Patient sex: M
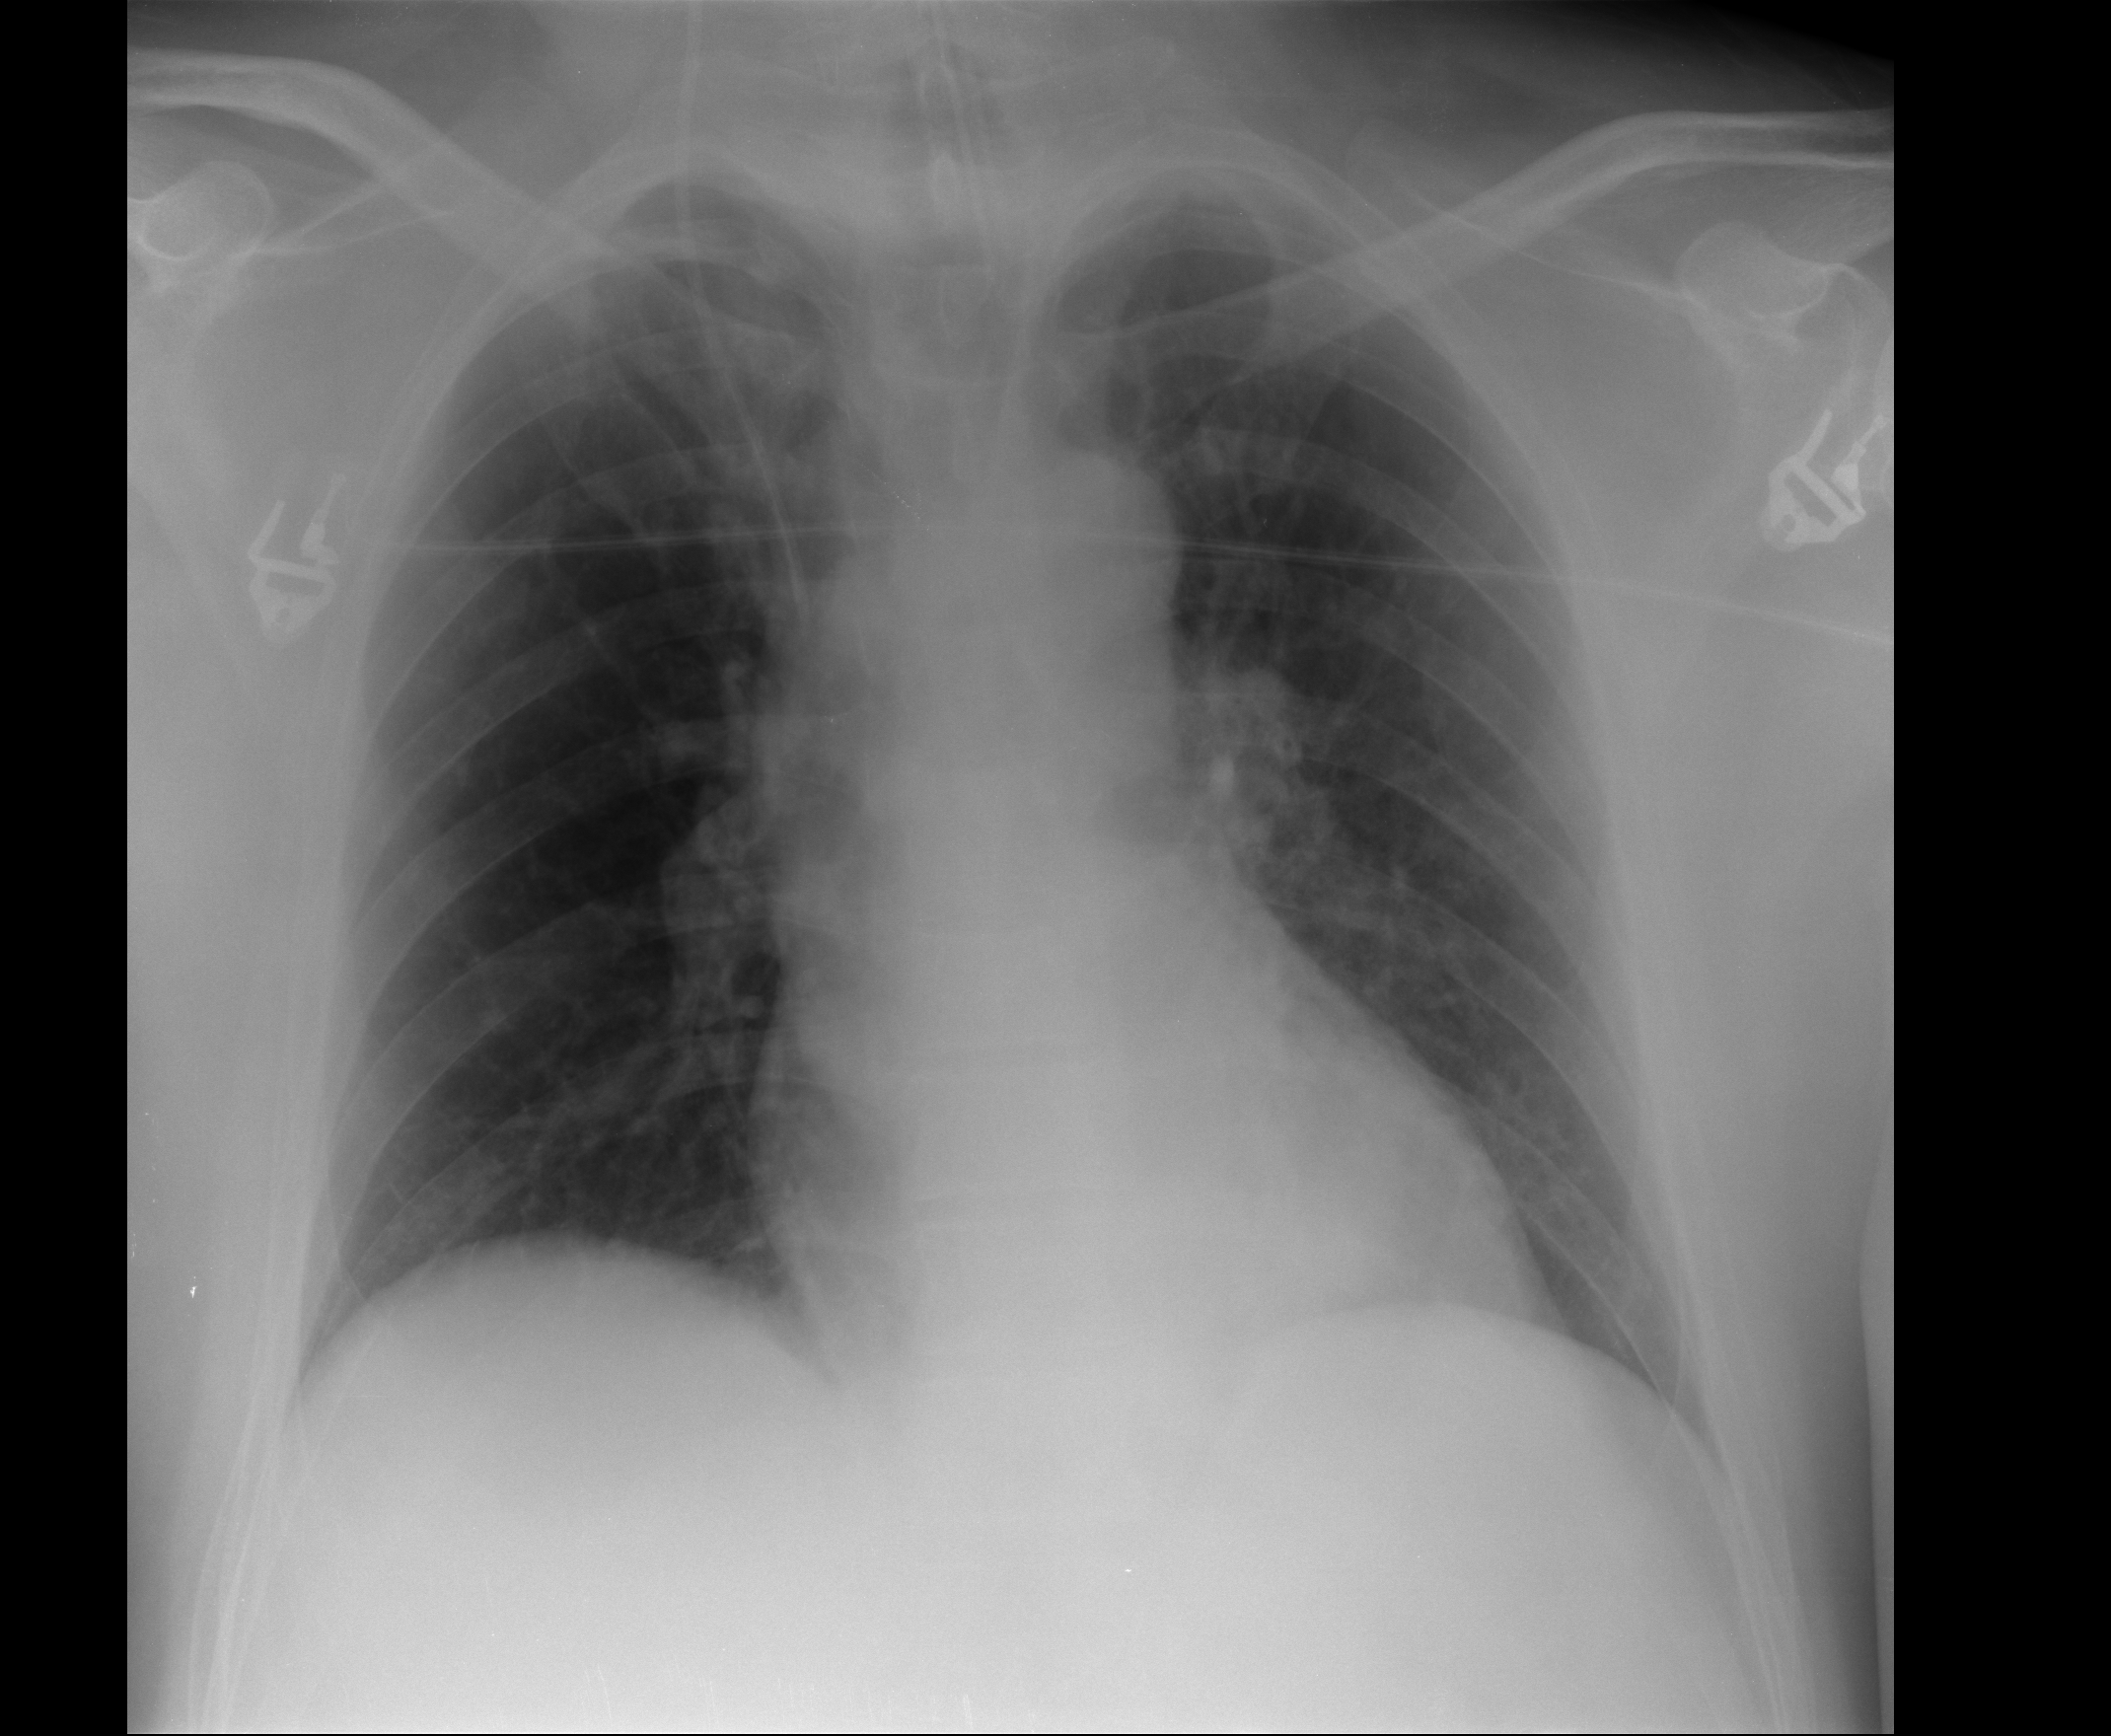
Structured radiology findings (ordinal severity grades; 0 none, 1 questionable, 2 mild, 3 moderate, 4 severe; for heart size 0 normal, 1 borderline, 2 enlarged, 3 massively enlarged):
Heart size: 0
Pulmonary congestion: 1
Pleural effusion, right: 0
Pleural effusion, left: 0
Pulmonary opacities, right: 0
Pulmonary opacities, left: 0
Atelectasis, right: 0
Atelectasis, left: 1